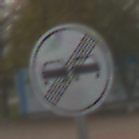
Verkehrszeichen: EndeUeberholverbot
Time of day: MorningAfternoon
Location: Outdoor (Suburban)
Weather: Overcast
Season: NotSpecified
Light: Natural